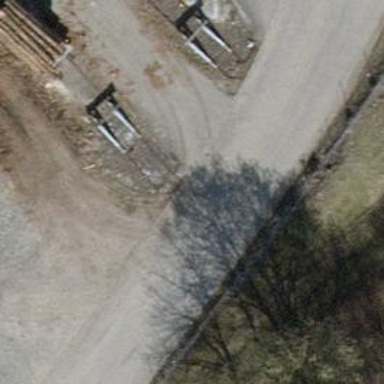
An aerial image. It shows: Railway buffer stop.